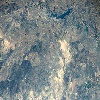
Label: land